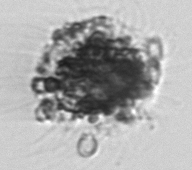
Label: unknown2